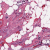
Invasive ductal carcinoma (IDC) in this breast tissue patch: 0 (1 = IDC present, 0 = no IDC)